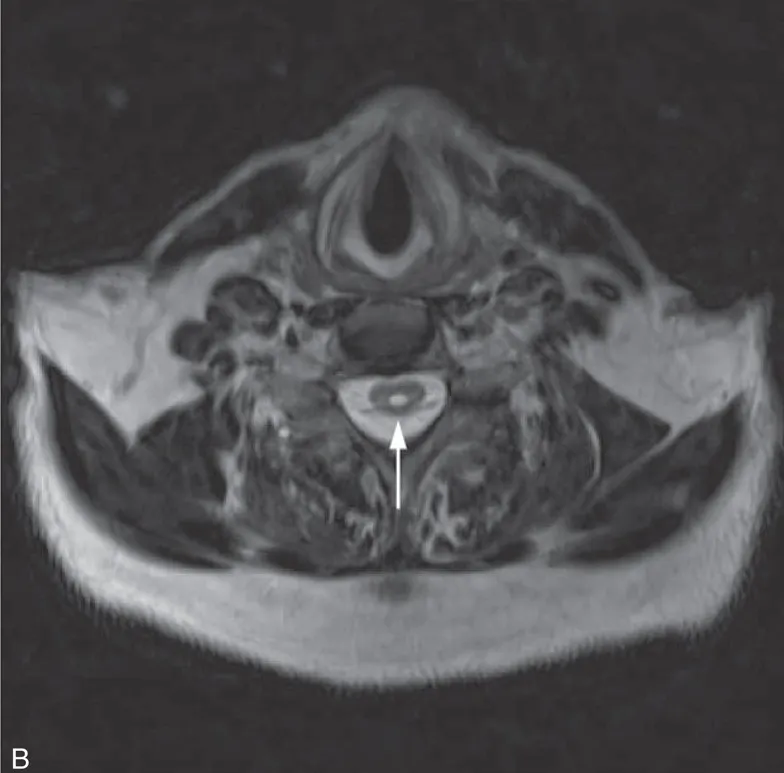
Magnetic resonance T2-weighted images. (B) Widened spinal central canal in the cervical and upper thoracic regions.
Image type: radiology (mri)